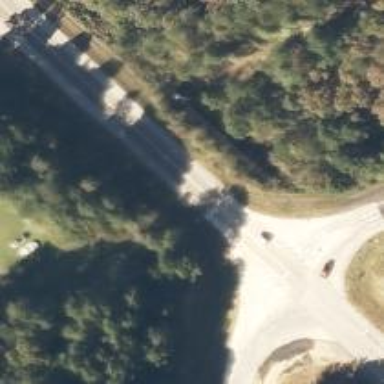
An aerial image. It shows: Tertiary road.